【题型】填空题　【知识点】立体几何　【难度】easy
直三棱柱 \(ABC-A_1B_1C_1\) 中，\(AB = AC = AA_1 = 4\)，\(AC \perp AB\)，过 \(AC_1\) 作该直三棱柱外接球的截面，所得截面的面积的最小值为 \(\underline{\quad\quad}\).

\vspace{1em}
【解答】

\textbf{【答案】} \(\boldsymbol{8\pi}\)

\vspace{1em}

\textbf{【解析】}
由直三棱柱 \(ABC-A_1B_1C_1\) 可知，\(AA_1 \perp\) 平面 \(ABC\)，

又 \(AC \perp AB\)，所以 \(AB, AC, AA_1\) 两两垂直，

设直三棱柱 \(ABC-A_1B_1C_1\) 外接球的半径为 \(R\)，

通过构造长方体可知该三棱柱的外接球与以 \(AB, AC, AA_1\) 为边长的长方体外接球相同；

过 \(AC_1\) 作该直三棱柱外接球的截面，当 \(AC_1\) 为所截圆的直径时截面面积最小，

因为
\[
AC_1 = \sqrt{4^2 + 4^2} = 4\sqrt{2},
\]

则所求截面面积最小值为
\[
\pi \left(\dfrac{4\sqrt{2}}{2}\right)^2 = 8\pi.
\]

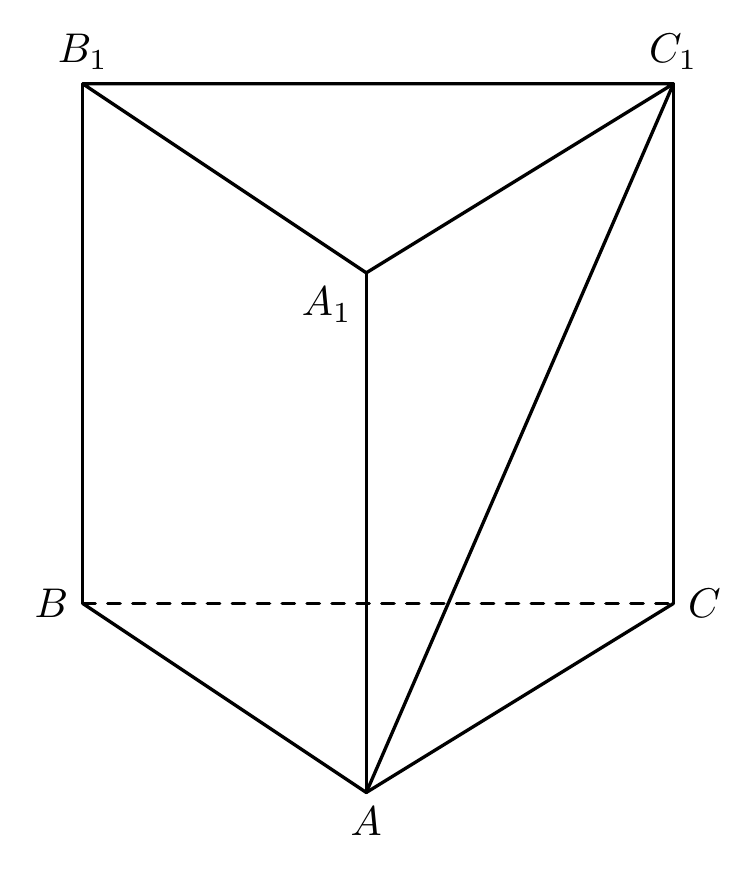